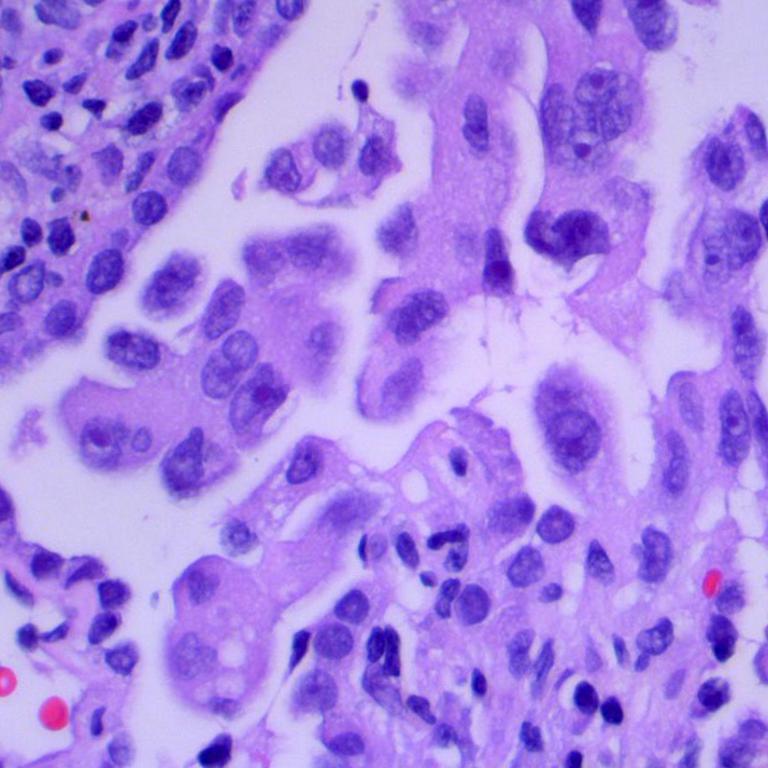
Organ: lung
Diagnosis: adenocarcinomas